Question: I need a widget where i can place a variety of clickable icons and under those icons some text using QLabel.
This is an image:
I know this will need some tweaking and sub-classing. What would be the best appropiate way to do this? I know that those clickable icons will be displayed on a QGraphicsView.
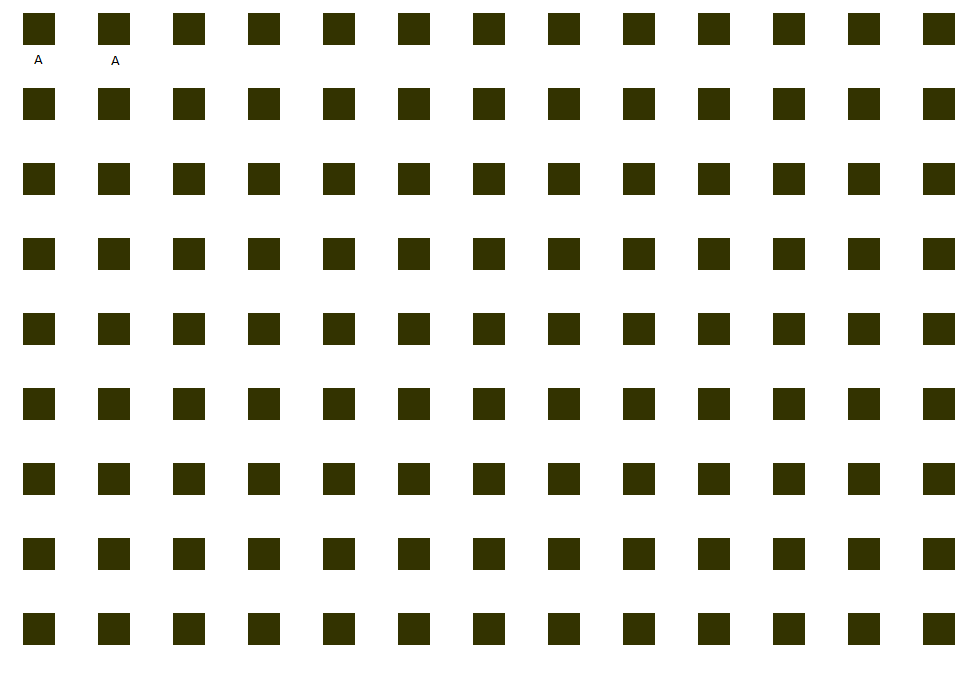
Answer: I suggest you use a QGraphicsView.
Here is a sample for a clickable pixmap:
'''
ClickablePixmap::ClickablePixmap( QGraphicsItem* itemParent )
: QObject(0)
, QGraphicsPixmapItem(itemParent)
, m_pressed(false)
{
setFlags(QGraphicsItem::ItemIsFocusable |
QGraphicsItem::ItemIsSelectable |
QGraphicsItem::ItemSendsGeometryChanges |
QGraphicsItem::ItemIgnoresParentOpacity
);
setAcceptedMouseButtons(Qt::LeftButton);
setCursor(Qt::ArrowCursor);
}
void ClickablePixmap::mouseReleaseEvent( QGraphicsSceneMouseEvent* event )
{
setCursor(Qt::ArrowCursor);
m_pressed = false;
update();
if( boundingRect().contains(event->pos()) )
emit clicked();
event->accept();
}
void ClickablePixmap::mousePressEvent( QGraphicsSceneMouseEvent* event )
{
setCursor(Qt::ArrowCursor);
m_pressed = true;
update();
QGraphicsPixmapItem::mousePressEvent(event);
}
void ClickablePixmap::paint( QPainter* painter, const QStyleOptionGraphicsItem* option, QWidget* widget )
{
Q_UNUSED(option);
Q_UNUSED(widget);
QRect rect(0,0, boundingRect().width(), boundingRect().height());
// Create the pushed effet
if( m_pressed ) {
rect.adjust(2,2,-2,-2);
}
painter->drawPixmap(rect, pixmap());
}
'''
The next thing to do is to embed this widget into a container widget with a:
'''
QVBoxLayout
'''
Then you can add your QLabel underneath.